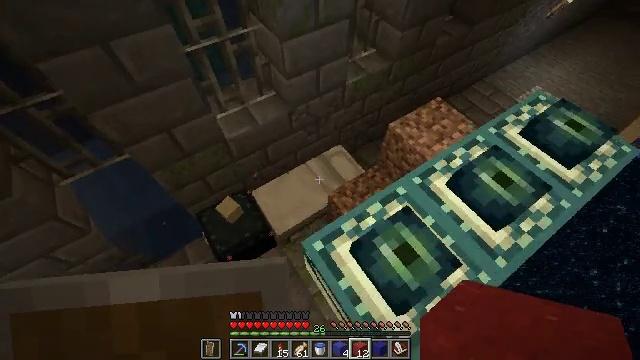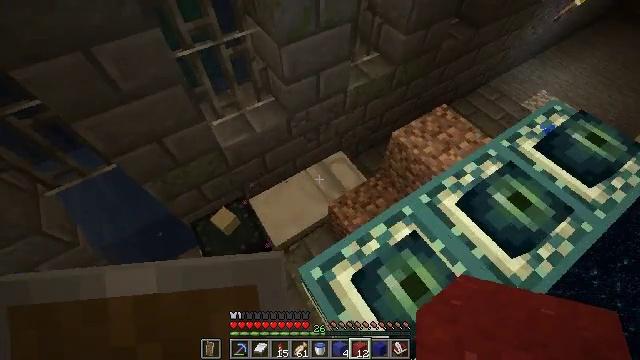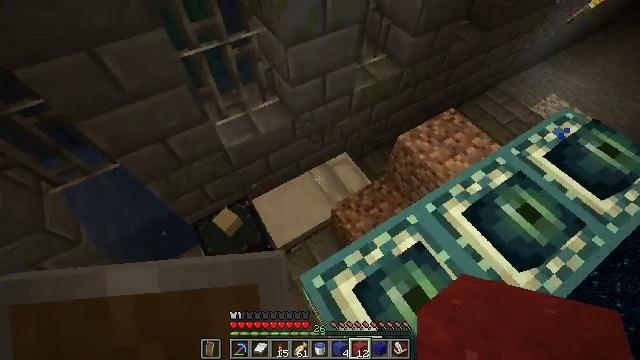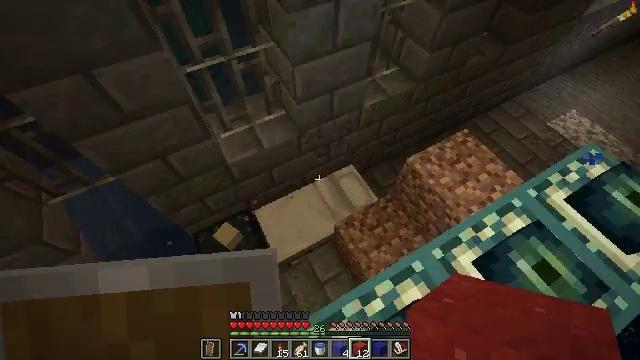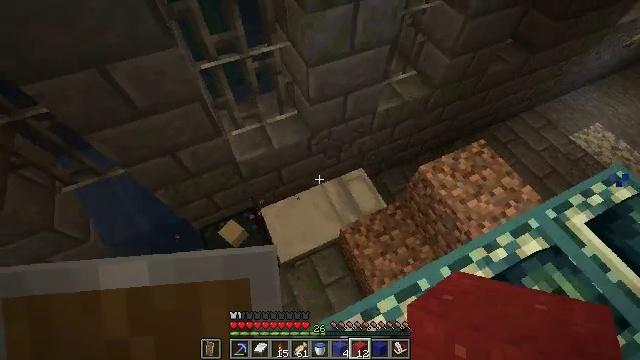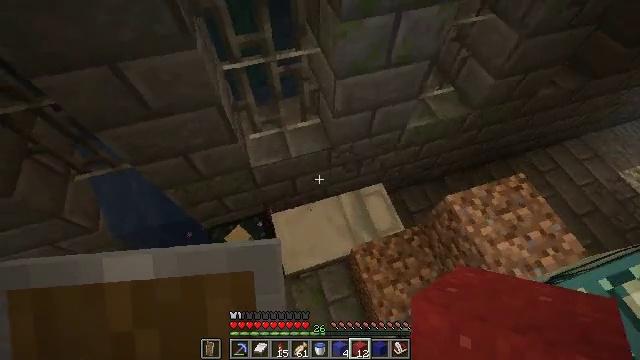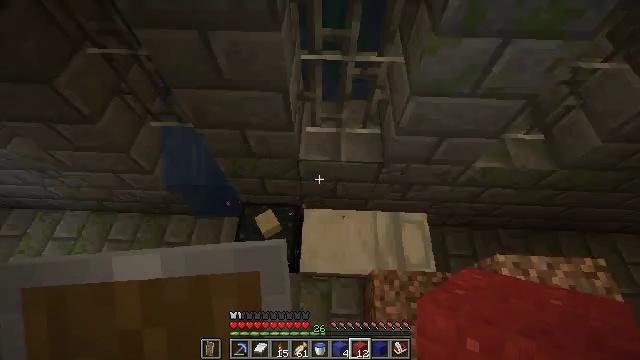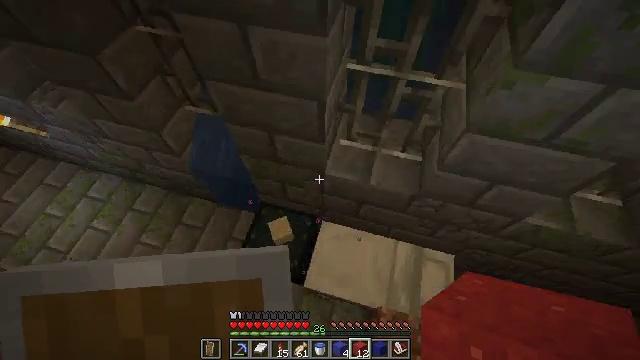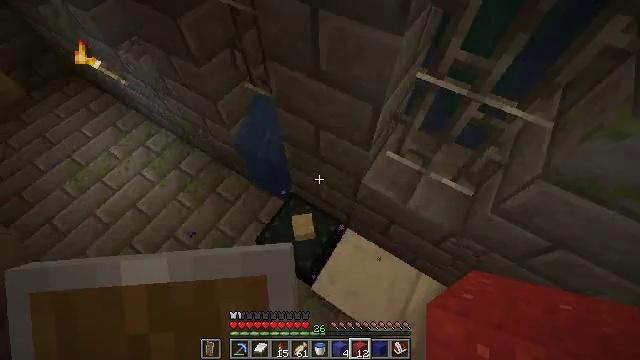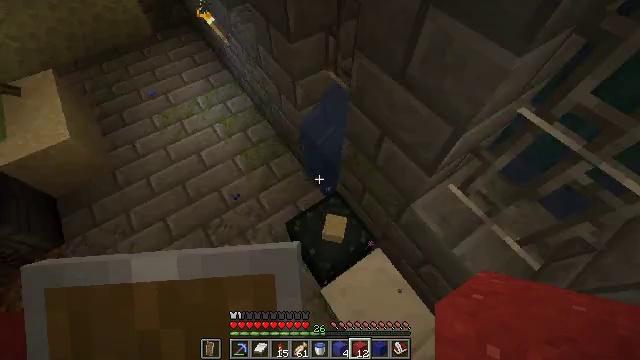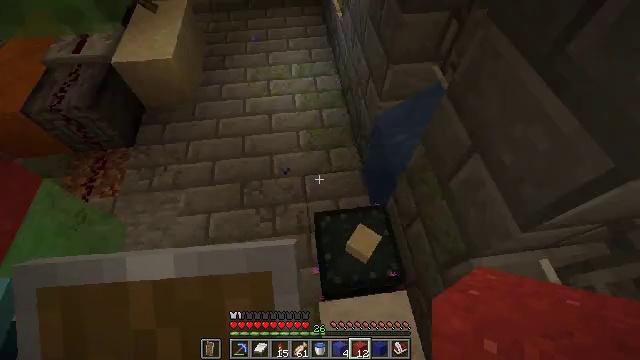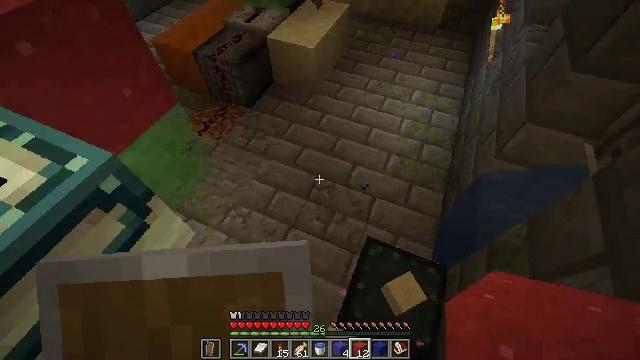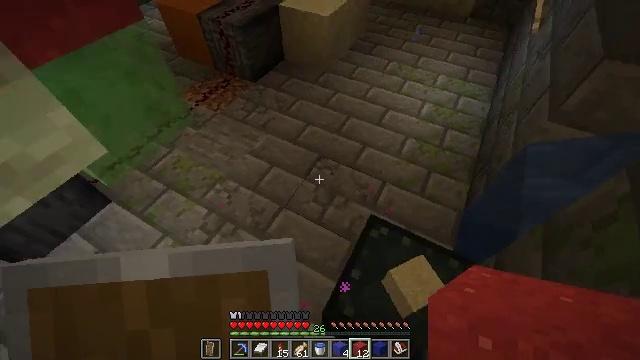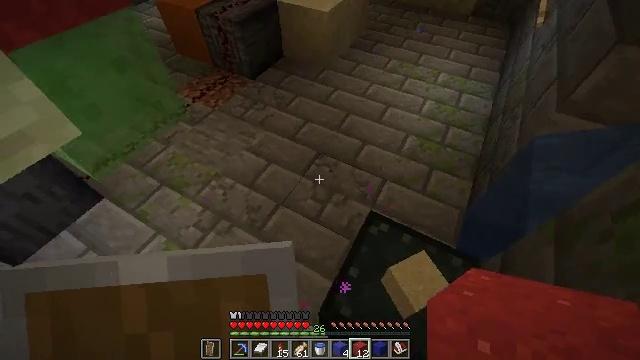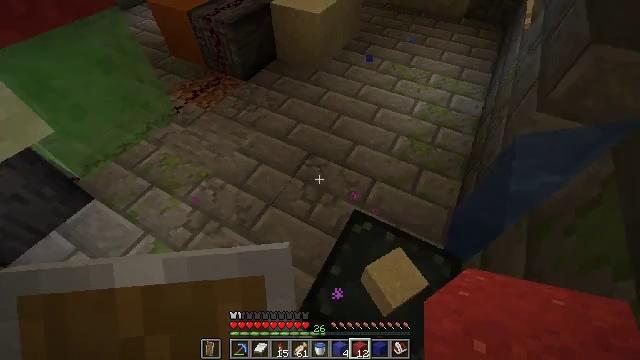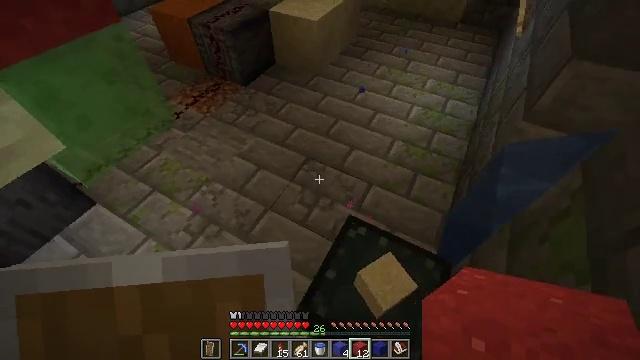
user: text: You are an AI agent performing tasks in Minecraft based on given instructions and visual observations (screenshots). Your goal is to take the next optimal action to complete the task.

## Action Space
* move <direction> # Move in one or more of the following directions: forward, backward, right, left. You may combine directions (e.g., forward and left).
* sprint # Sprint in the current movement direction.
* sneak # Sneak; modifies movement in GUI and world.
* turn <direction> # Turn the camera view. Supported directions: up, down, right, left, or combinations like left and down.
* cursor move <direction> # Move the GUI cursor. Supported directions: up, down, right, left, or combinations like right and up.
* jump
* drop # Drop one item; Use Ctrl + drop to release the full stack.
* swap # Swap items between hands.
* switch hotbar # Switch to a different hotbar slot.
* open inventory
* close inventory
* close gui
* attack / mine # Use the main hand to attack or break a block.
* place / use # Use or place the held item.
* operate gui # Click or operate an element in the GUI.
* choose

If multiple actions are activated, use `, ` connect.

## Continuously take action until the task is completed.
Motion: motion action
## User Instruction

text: Collect red concrete powder from the ground.
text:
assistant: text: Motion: move forward
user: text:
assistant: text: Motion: move forward, turn left
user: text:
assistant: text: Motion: move forward, turn left and down
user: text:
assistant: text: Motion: move forward, turn left
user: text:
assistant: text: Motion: move forward, turn left
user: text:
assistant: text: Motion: move forward, turn left
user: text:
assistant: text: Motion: move forward, turn left
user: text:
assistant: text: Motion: move forward, turn left
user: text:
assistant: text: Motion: move forward, turn left
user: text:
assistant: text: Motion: move forward, turn left and up
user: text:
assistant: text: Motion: turn left and up
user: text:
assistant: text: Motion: turn left and up
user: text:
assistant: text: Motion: no_op
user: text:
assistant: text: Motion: no_op
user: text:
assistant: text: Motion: no_op
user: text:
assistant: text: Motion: no_op
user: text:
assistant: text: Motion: turn down
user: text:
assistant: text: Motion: no_op
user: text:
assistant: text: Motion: turn left
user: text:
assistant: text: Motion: no_op
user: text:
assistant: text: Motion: turn left
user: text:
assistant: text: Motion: turn left and up
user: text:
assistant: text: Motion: turn left and up
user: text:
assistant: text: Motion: turn left and up
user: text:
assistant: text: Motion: turn left and up
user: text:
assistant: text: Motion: move forward, turn left and up
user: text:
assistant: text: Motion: move forward and move right, turn left and up
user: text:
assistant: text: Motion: move forward and move right, turn left and up
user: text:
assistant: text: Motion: move forward and move right, turn left
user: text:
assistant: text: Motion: move right, turn left